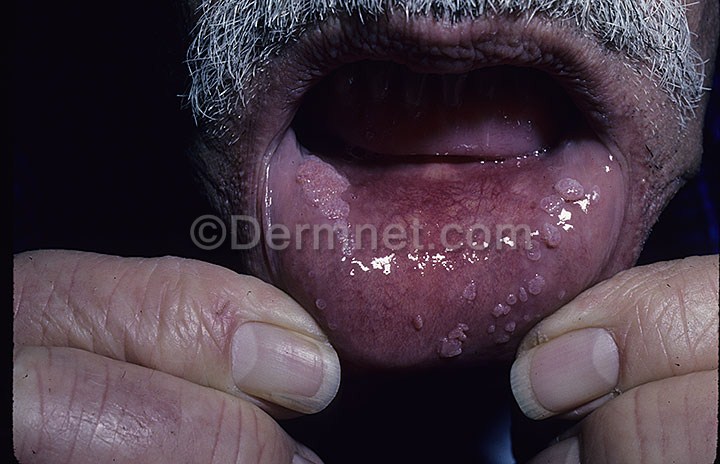
Disease: Herpes HPV and other STDs Photos